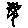
Label: flower